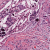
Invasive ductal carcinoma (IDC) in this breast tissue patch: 0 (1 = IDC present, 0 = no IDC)